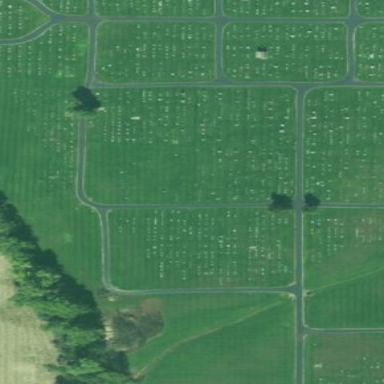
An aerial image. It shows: Cemetery.